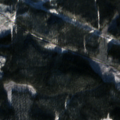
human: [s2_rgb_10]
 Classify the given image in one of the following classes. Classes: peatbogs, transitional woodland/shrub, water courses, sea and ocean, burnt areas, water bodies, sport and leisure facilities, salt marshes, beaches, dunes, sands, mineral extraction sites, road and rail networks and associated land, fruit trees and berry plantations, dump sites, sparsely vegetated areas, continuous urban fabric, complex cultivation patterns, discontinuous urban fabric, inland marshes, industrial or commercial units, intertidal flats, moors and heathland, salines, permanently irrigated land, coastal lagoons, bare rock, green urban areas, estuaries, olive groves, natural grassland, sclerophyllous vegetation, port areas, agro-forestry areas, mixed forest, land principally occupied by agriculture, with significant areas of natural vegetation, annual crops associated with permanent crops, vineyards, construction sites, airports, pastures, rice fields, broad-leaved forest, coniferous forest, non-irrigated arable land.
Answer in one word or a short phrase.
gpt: coniferous forest